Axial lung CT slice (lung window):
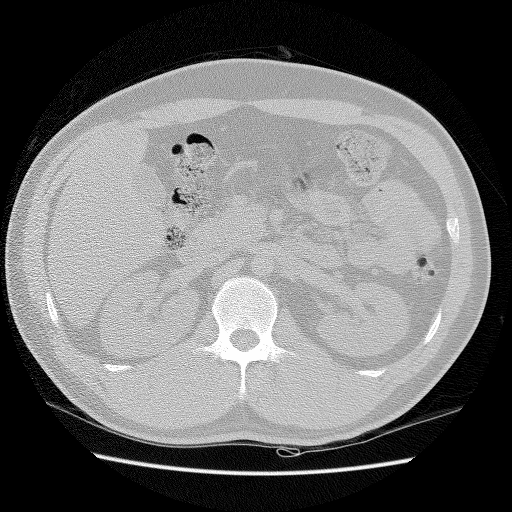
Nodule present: no